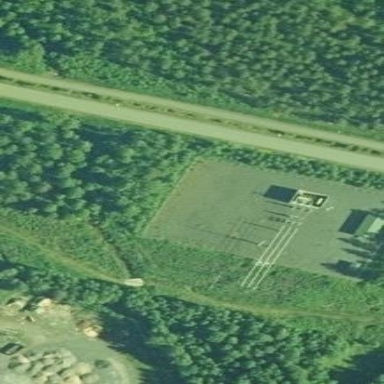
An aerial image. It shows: Power substation.